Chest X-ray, AP view. Patient: 47 years old, sex M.
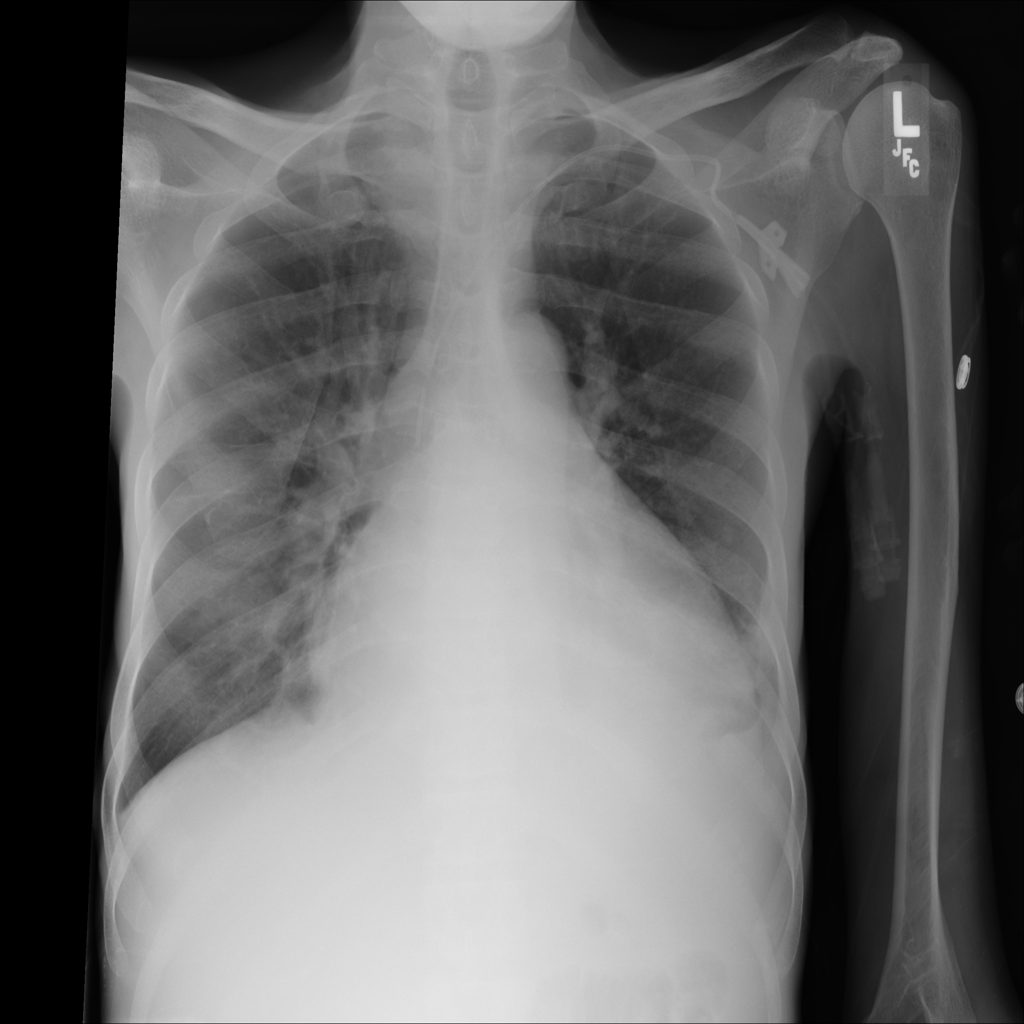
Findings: Atelectasis, Effusion, Infiltration